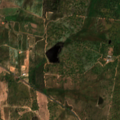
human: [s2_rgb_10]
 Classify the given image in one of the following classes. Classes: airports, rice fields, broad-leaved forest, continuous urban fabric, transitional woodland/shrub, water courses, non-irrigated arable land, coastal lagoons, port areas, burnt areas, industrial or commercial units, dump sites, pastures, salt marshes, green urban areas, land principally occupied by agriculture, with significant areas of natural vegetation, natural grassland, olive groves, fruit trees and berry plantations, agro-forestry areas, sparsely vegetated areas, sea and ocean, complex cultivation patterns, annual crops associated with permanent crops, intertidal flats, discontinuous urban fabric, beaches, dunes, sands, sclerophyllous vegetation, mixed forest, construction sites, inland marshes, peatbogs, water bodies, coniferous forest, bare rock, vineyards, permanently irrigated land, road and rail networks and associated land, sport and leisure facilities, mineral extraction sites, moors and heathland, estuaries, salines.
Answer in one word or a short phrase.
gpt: continuous urban fabric